Question: I've found what appears to be a bug in iOS Safari (I am testing on iOS 8). When an absolutely-positioned iFrame is floating above a piece of scrollable content, scrolling the iFrame also scrolls the content underneath. The following HTML <URL> reproduces it:
'''
<div style="width:200px;height:200px;overflow:auto;-webkit-overflow-scrolling:touch;">
<div style="width:500px;height:500px;background-color:red">Test</div>
</div>
<iframe scrolling="no" style="position:absolute;z-index:10000;left:50px;top:50px;width:200px;height:200px" src="http://randscullard.com/LinkedItems/iOSFrameScrollIssue.htm"/>
'''
Load <URL> You will see the red box scroll instead of the green box, as shown in this image:

By contrast, if you start the drag inside the green box but NOT overlapping the red box, then the green box will scroll as you would expect.
I can't reproduce this behavior in any other browser. Has anyone else encountered this issue? Any known workarounds?
## Update 2015-09-18
You don't need an iFrame to get this behavior. Check out <URL>, which only uses divs:
'''
<div style="width:200px;height:200px;overflow:auto;-webkit-overflow-scrolling:touch;">
<div style="width:500px;height:500px;background-color:red">Test</div>
</div>
<div style="position:absolute;z-index:10000;left:50px;top:50px;width:200px;height:200px;background-color:green">Drag here!</div>
'''
I tested this on iOS 8.4 and 9.0, and in both cases, the red box scrolls when you drag the green box. The workaround described in <URL>.
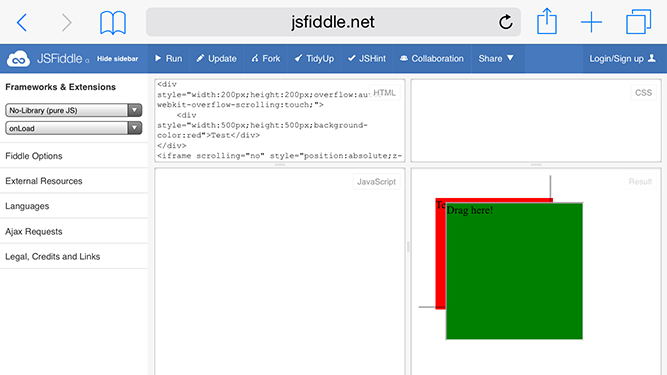
Answer: Just found this <URL> which has a solution which sort of works for me.
You have to have a div wrapping your iframe with the following style
'''
-webkit-overflow-scrolling: touch;
overflow-y: scroll;
'''
as well as positioning styles
Example from that page which is similar to what I got working:
'''
.demo-iframe-holder {
position: fixed;
right: 0;
bottom: 0;
left: 0;
top: 0;
-webkit-overflow-scrolling: touch;
overflow-y: scroll;
}
.demo-iframe-holder iframe {
height: 100%;
width: 100%;
}
'''
It's still a little janky in my case. Sometimes I have to touch something outside of the iframe before I can scroll the iframe again. It seems that if the outer container is still scrolling (eg - if you've just flicked the page and it keeps scrolling for a bit) you can't scroll the iframe. Some of the weirdness I'm seeing may also have to do with the fact that my iframe contains a bunch of form fields.